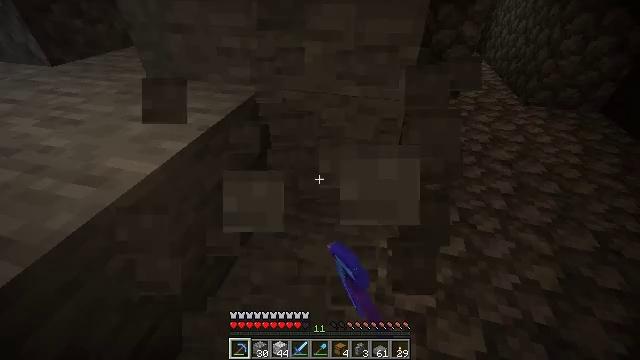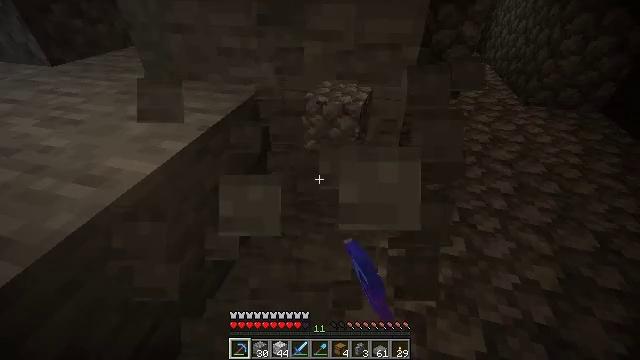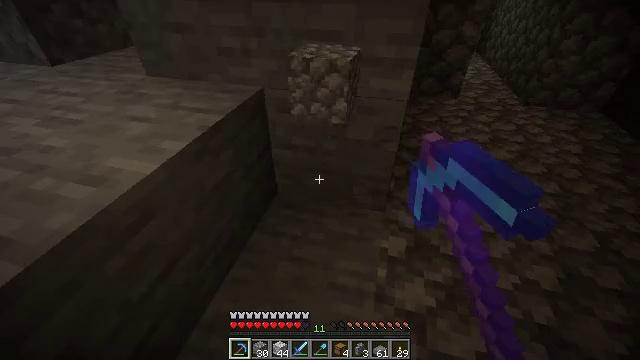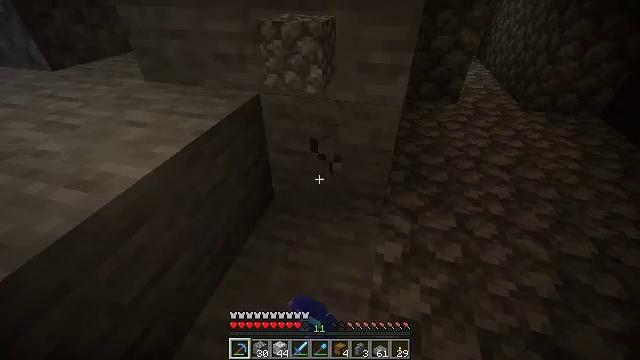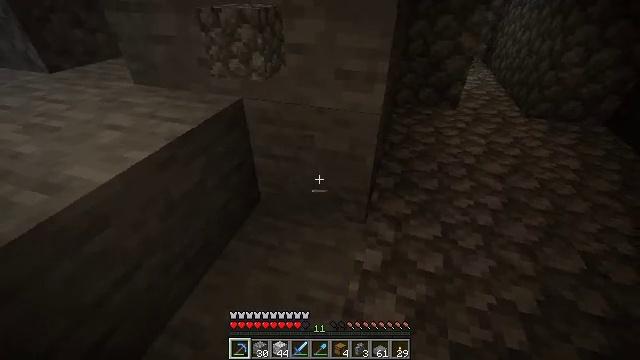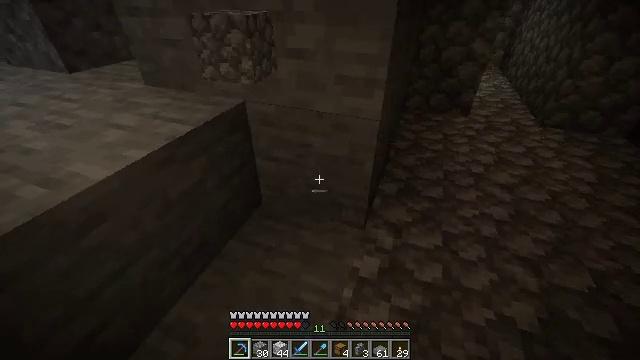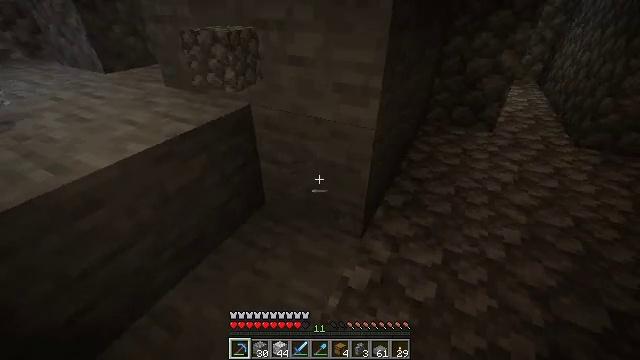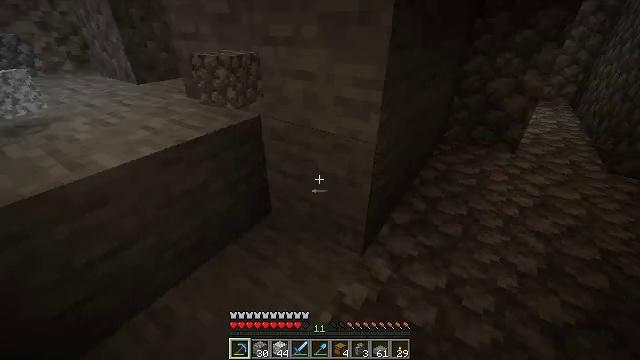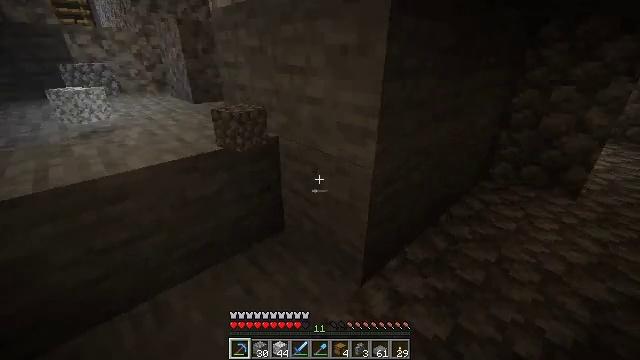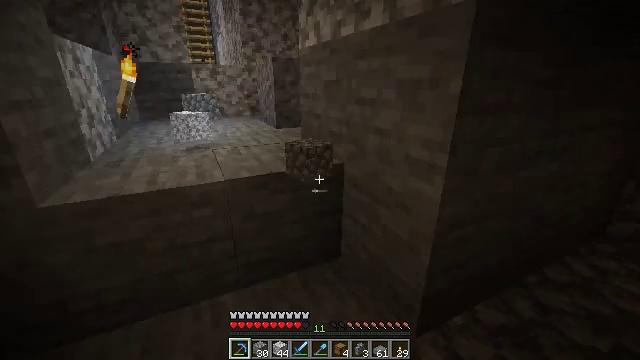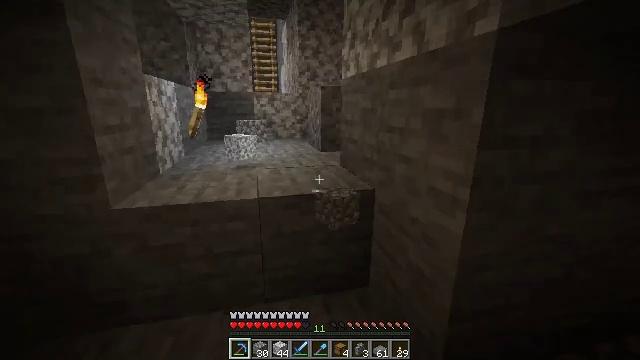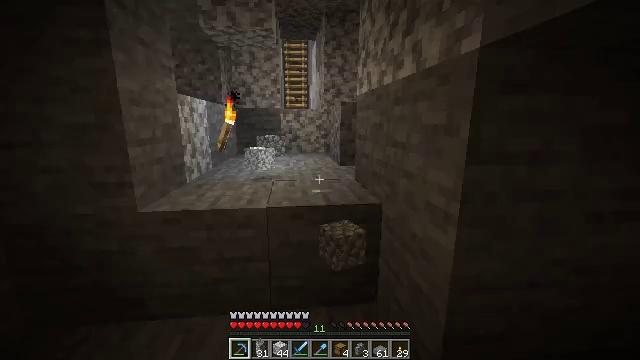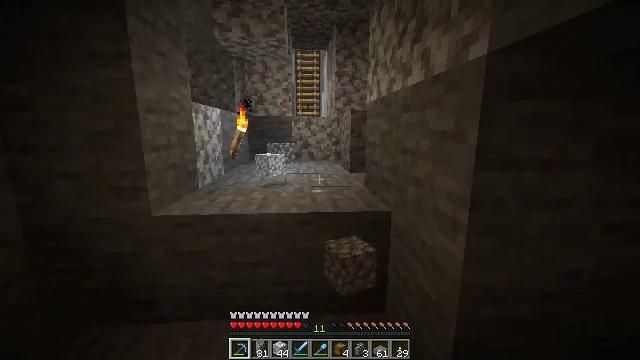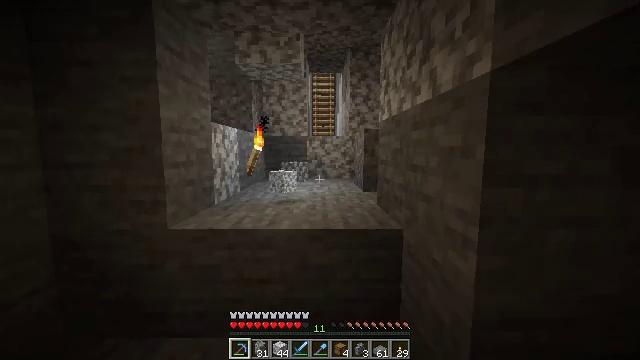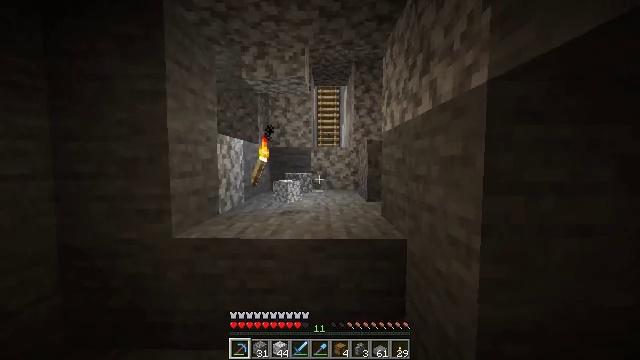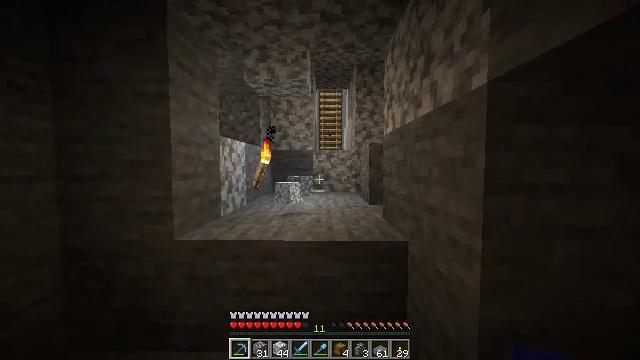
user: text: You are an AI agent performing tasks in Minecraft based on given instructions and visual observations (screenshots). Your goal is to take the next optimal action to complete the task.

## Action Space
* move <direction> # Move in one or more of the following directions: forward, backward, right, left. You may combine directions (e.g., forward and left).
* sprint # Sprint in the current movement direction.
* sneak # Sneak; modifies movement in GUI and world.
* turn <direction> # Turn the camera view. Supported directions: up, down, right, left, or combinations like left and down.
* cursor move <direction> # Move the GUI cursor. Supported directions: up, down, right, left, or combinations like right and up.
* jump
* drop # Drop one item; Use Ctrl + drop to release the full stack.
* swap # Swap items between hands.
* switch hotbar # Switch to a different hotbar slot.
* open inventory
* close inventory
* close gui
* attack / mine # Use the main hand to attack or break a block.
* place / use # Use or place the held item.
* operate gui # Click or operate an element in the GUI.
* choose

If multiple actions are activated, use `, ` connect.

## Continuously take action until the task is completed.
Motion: motion action
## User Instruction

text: Dig through gravel to clear a path.
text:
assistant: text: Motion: attack / mine
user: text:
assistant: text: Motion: attack / mine
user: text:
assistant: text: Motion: move right, attack / mine
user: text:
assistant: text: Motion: move right, turn left
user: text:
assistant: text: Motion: move right, turn left
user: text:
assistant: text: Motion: move right, turn left and up
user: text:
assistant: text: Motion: move right, turn left and up
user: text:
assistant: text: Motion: move right, turn left and up
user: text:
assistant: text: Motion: move right, turn left and up
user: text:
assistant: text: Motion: move right, turn left and up
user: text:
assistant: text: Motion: turn left and up
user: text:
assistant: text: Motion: turn left and up
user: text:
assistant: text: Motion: turn left and up
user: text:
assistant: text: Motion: turn left and up
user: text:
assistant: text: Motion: no_op
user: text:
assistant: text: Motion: no_op
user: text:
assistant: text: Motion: no_op
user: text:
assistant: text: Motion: no_op
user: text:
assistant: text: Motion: no_op
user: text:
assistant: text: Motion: move forward
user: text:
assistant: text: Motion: move forward
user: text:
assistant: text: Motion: move forward
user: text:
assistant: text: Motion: move forward
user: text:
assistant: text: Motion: move forward
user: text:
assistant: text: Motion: move forward
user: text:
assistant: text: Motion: move forward, turn right and down
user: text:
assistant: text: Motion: move forward, turn right and down
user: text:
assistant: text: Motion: move forward, turn right and down
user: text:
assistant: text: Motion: move forward, turn right and down
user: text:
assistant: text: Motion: move forward, turn down, jump